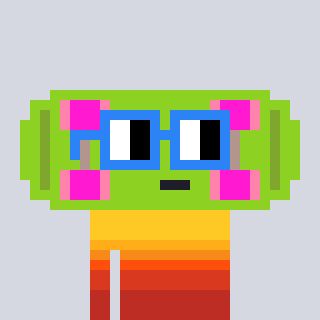
a pixel art character with square blue glasses, a skateboard-shaped head and a computerblue-colored body on a cool background